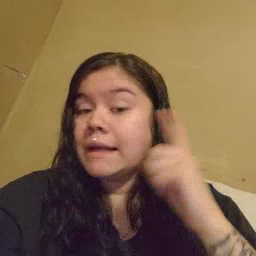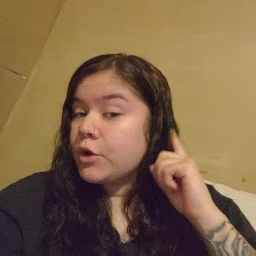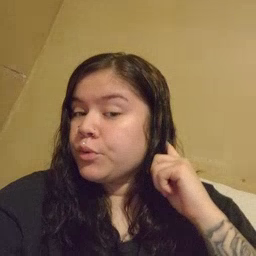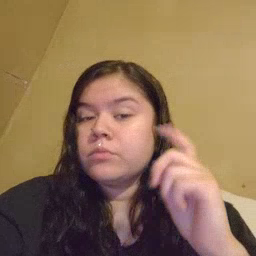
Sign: ear